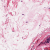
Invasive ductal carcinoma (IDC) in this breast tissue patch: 0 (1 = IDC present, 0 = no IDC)